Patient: sex M, age 46
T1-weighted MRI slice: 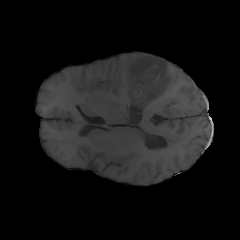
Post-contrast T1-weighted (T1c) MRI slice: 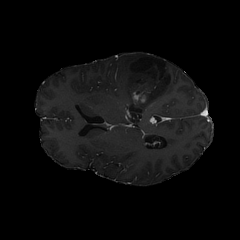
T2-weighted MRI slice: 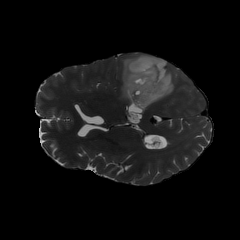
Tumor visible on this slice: yes
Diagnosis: Astrocytoma, IDH-mutant
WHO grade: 3